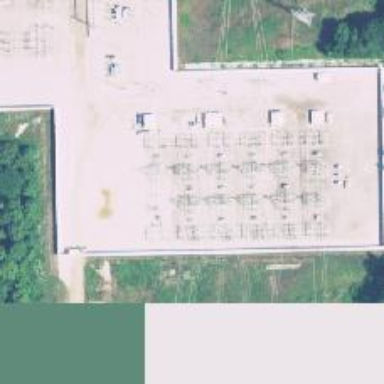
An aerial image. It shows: Switch for power supply.